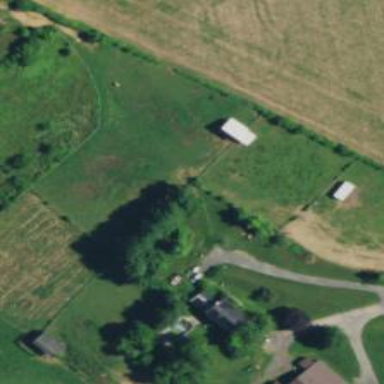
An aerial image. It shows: Driveway.